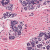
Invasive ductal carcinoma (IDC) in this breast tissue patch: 0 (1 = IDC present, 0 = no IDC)